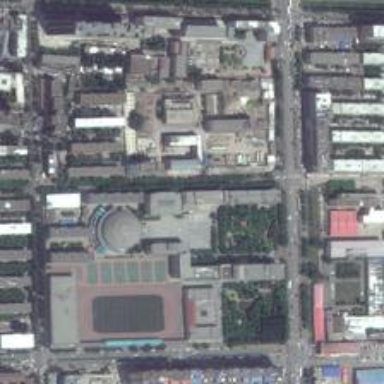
Two exercise yards are seperated by a road with plants and buildings .